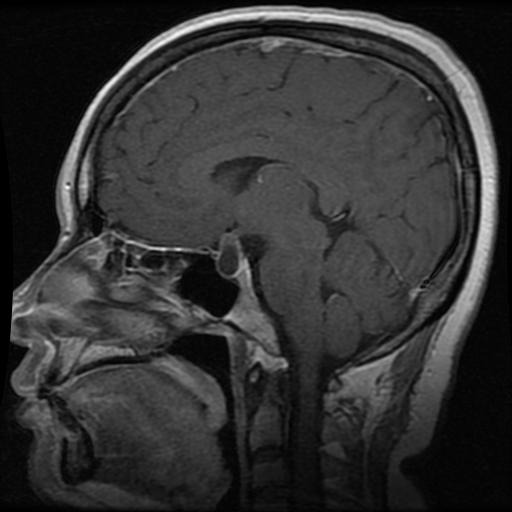
Label: pituitary